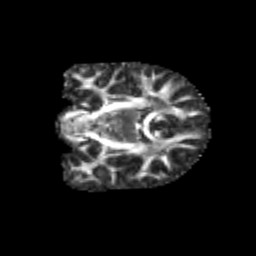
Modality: FA
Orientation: coronal
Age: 11
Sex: male
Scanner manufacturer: siemens
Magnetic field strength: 3 T
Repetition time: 3.8 s
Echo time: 0.07 s